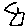
Label: zigzag